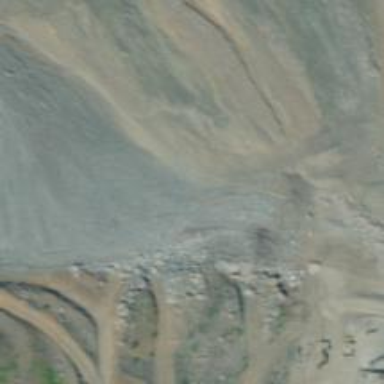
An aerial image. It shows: Quarry area.